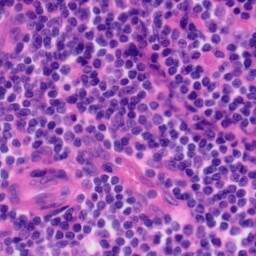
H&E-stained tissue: Tonsil